Aerial crown-view tile of a tropical tree (Barro Colorado Island, Panama), acquired 20250715:
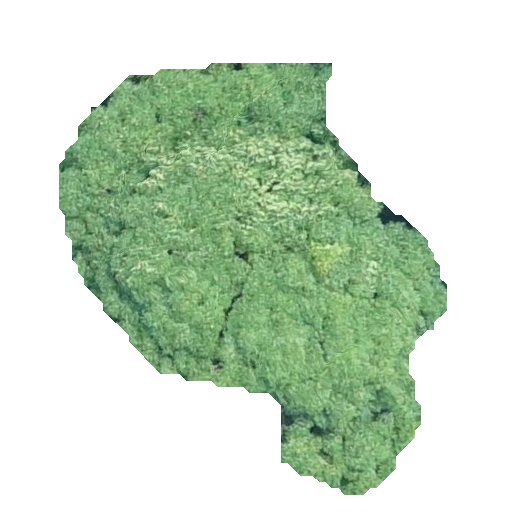
Species: Handroanthus guayacan
GBIF accepted scientific name: Handroanthus guayacan
Crown area: 156.208 m²